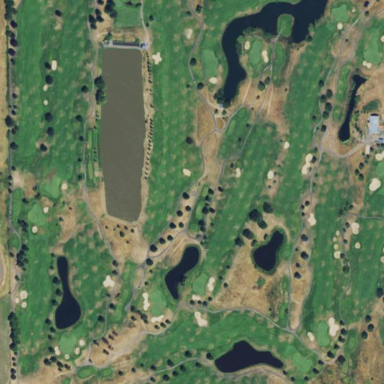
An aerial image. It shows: Golf course.